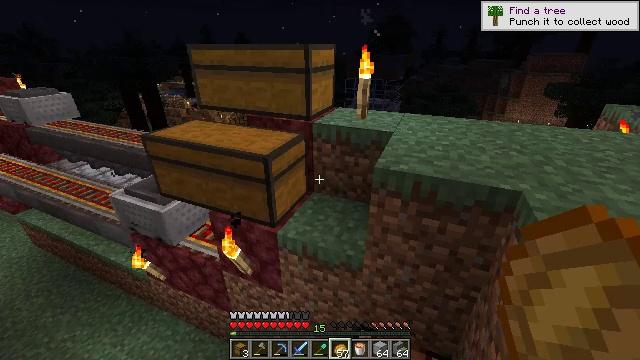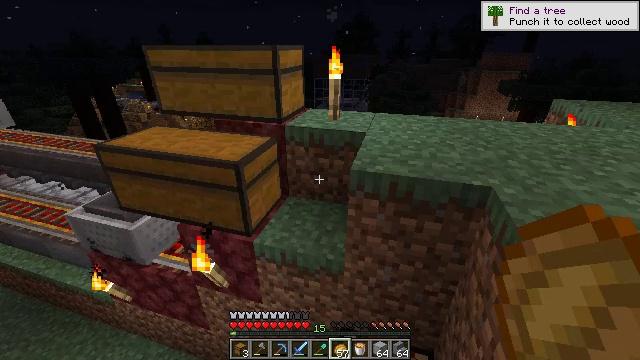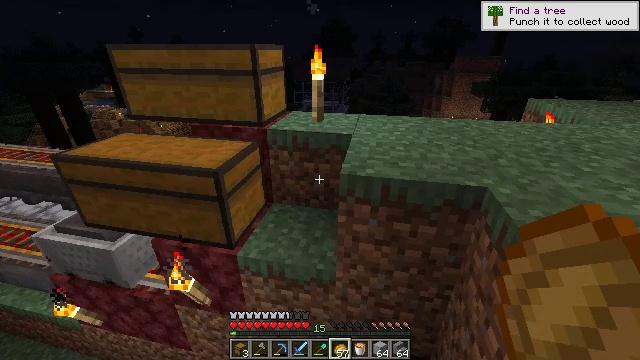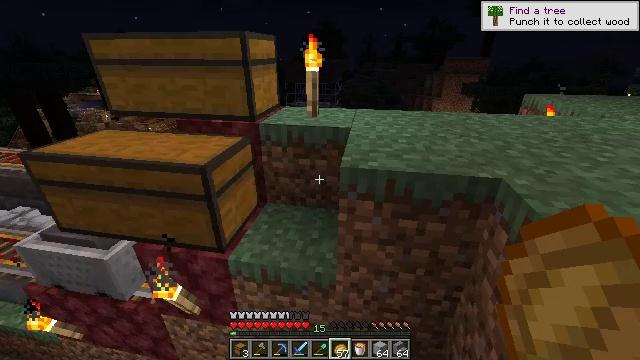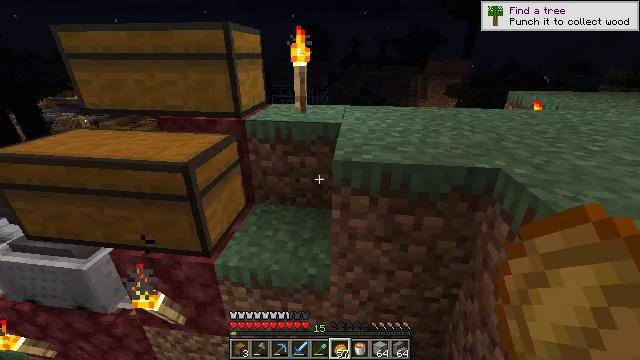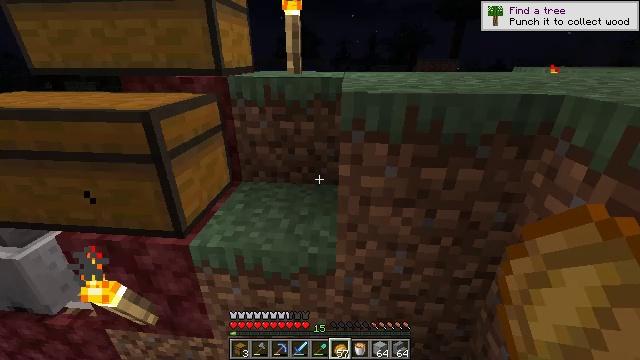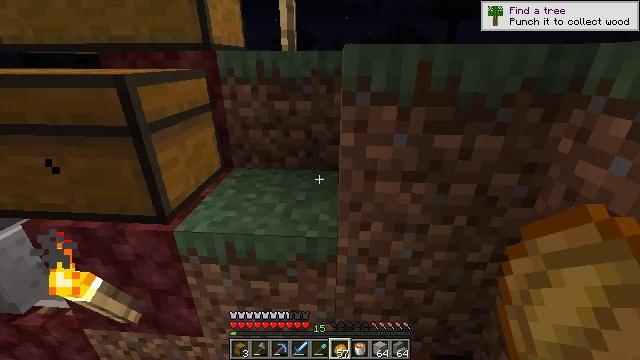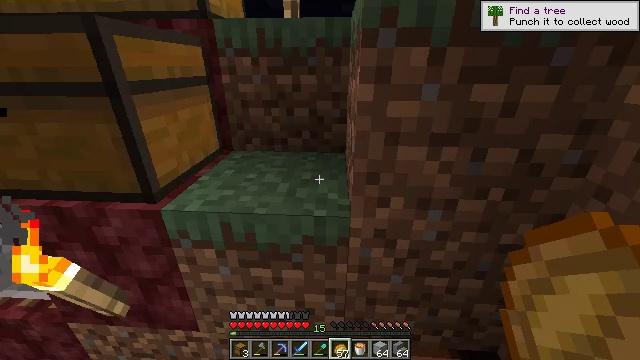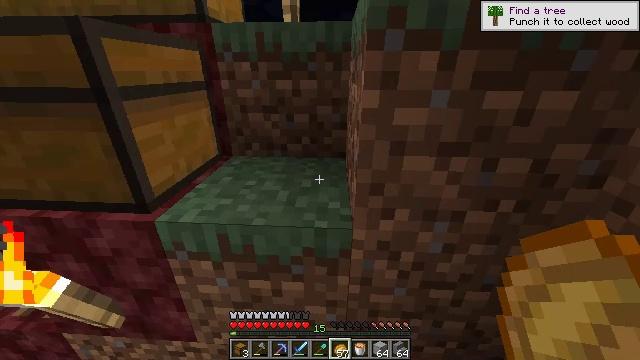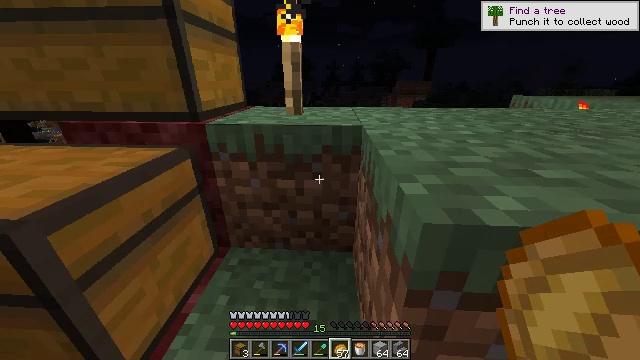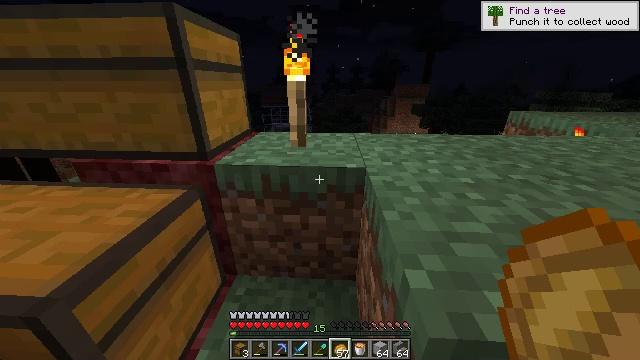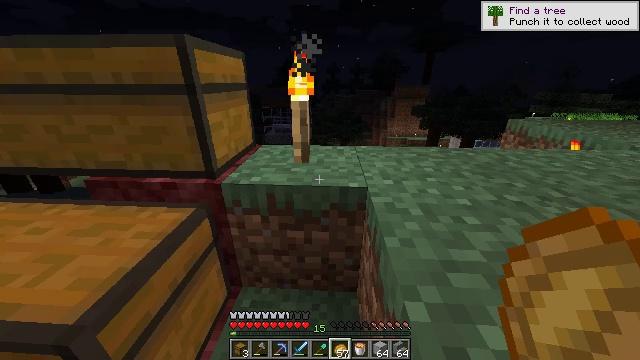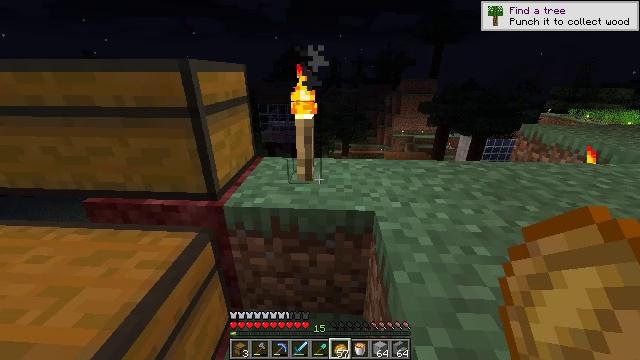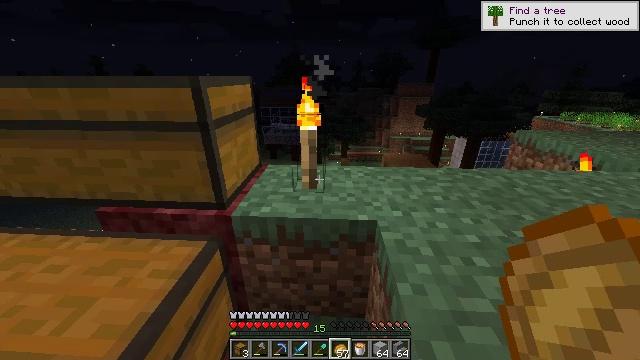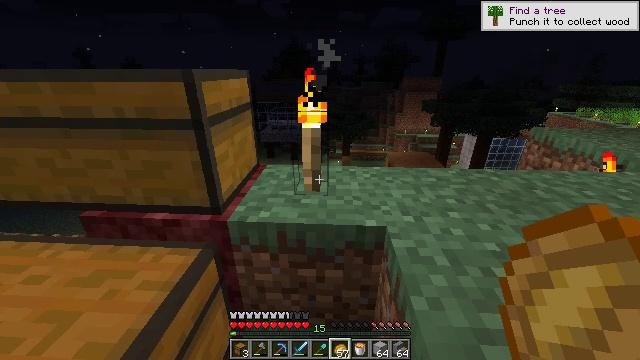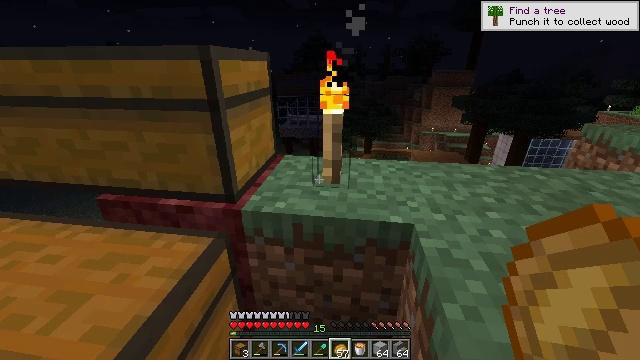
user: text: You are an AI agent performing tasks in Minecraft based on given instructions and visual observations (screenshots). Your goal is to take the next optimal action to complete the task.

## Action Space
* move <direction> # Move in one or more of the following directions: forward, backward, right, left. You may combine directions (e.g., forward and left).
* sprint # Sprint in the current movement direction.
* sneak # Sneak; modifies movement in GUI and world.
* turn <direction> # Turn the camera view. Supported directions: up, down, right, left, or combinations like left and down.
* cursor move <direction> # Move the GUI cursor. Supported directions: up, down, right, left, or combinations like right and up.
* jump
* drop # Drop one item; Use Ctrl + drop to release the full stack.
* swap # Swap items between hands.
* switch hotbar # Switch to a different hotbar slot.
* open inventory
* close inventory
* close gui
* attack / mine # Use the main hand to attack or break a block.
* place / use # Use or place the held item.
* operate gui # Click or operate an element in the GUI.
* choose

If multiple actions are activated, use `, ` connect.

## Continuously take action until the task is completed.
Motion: motion action
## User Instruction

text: Remove a baked potato from the inventory.
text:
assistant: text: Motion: move forward, turn right, jump
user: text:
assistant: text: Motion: move forward, turn right, jump
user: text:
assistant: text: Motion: move forward, turn right, jump
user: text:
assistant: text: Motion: move forward, turn right, jump
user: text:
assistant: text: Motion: move forward, turn right, jump
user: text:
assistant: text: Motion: move forward, sprint, turn right, jump
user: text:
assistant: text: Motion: move forward, sprint, jump
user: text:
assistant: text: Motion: move forward, sprint, jump
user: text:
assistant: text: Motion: move forward, sprint, jump
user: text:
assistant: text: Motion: move forward, sprint, jump
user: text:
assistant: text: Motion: move forward, jump
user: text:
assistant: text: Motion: move forward, jump
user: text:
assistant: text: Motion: move forward, jump
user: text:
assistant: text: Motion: move forward and move right, jump
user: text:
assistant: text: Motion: move forward and move right, turn left
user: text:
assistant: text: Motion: turn left
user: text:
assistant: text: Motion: turn left
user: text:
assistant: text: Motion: turn left
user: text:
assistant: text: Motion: turn left
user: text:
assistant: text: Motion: turn left
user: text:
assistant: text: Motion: turn left
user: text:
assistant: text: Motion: turn left
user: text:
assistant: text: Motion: no_op
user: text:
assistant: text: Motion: no_op
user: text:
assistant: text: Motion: move back
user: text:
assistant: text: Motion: move back
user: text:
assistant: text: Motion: move back
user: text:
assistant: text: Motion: move back
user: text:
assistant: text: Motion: move back
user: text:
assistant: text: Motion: no_op